Question: Basically I need the feature that is documented here: <URL>
I need to specify input type for 'QLineEdit', specifically I need to set it to number keyboard input.

I can't find anything in Qt documentation.
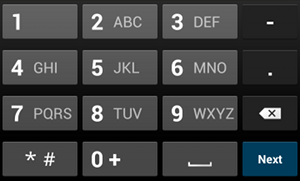
Answer: Use 'QLineEdit::setInputMethodHints' and try <URL> like 'Qt::ImhPreferNumbers', 'Qt::ImhDigitsOnly' or 'Qt::ImhFormattedNumbersOnly' or 'ImhDialableCharactersOnly'.